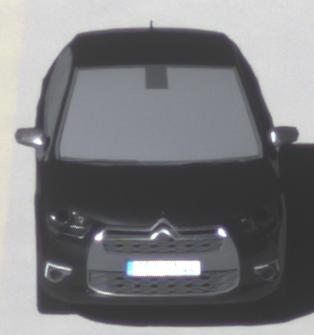
Make: Citroen
Model: DS 4 VTi 120
Detailed model: DS 4
Model produced from: 2011/05
Model produced until: 2015/01
Doors: 5
Color: black
Road condition: dry road
Daytime: morning or afternoon
Contrast: high contrast